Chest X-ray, PA view. Patient: 43 years old, sex F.
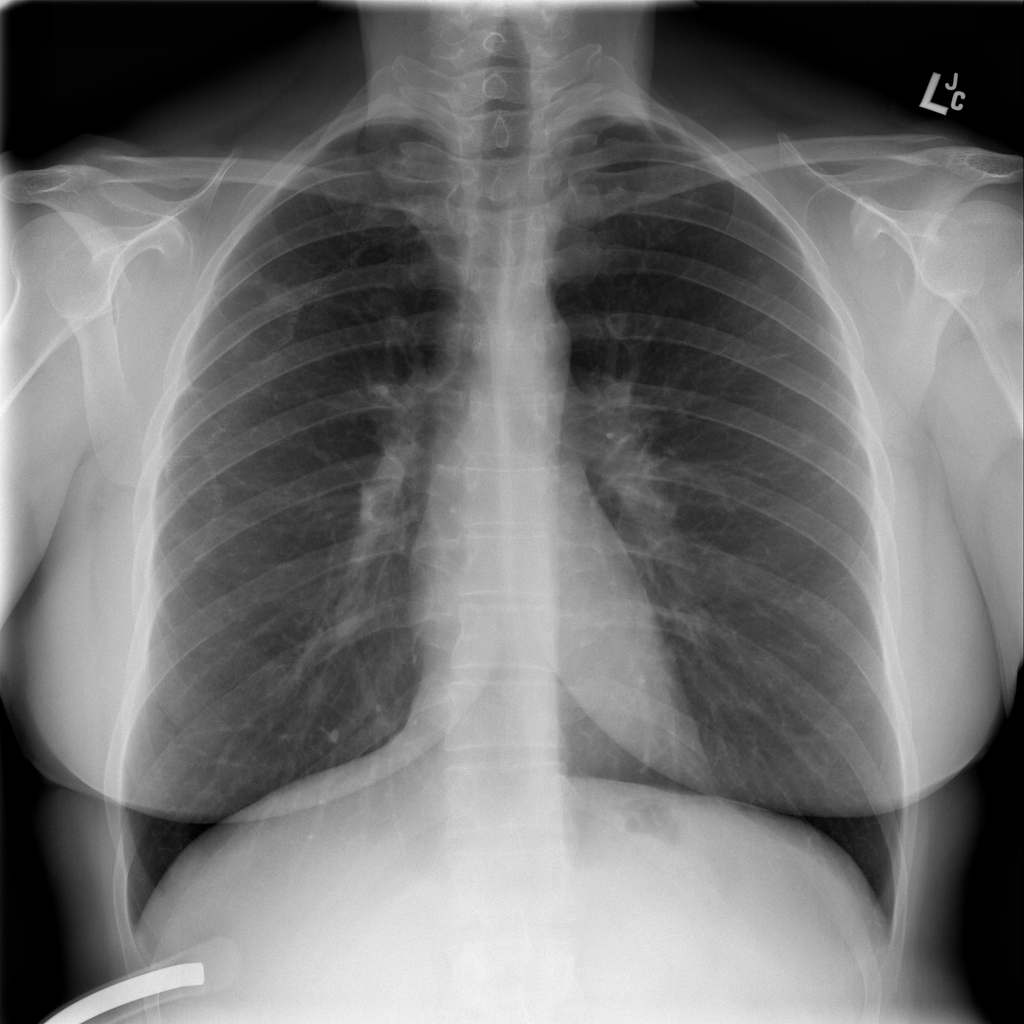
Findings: No Finding